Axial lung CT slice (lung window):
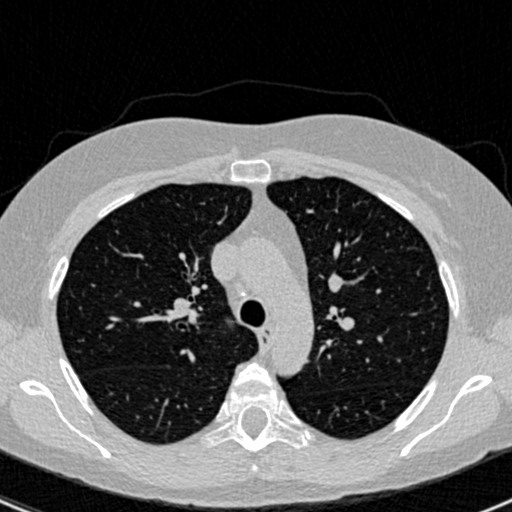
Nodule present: no